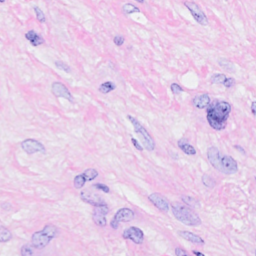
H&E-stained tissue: Breast